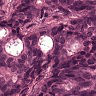
Metastatic tissue present: yes